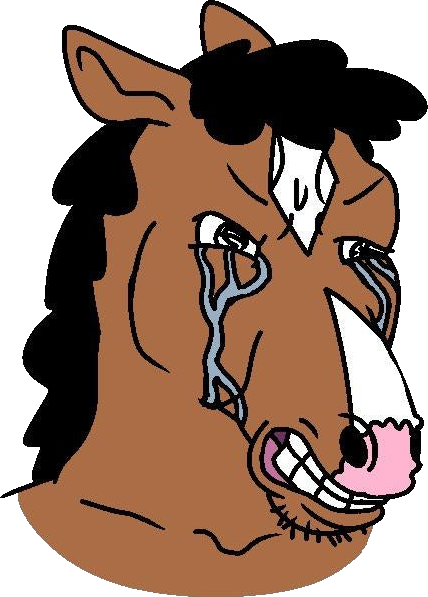
Label: 5_Crying_Wojak